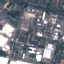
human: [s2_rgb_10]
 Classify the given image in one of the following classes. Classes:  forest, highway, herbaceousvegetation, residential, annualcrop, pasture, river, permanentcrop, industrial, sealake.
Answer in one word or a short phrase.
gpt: Industrial